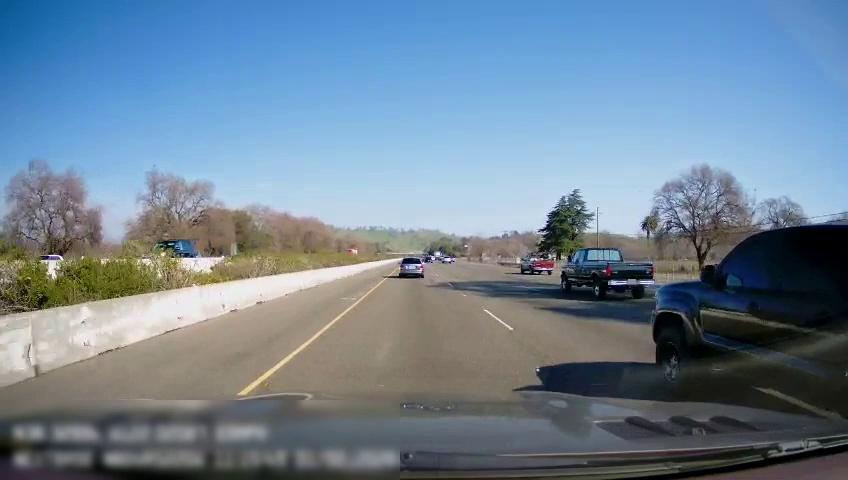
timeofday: Day
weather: Sunny
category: Drivable Space
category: Vehicles | Car
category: Vehicles | Van
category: Vehicles | Truck
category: Vehicles | Truck
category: Vehicles | Truck
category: Vehicles | Truck
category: Vehicles | SUV
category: Vehicles | Truck
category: Vehicles | SUV
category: Lanes | Current Lane
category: Lanes | Current Lane